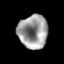
Tissue: prostate
Cell type: Myeloid cells
Senescence score: 0.3541
Nuclear area (px): 965
Mean DAPI intensity: 155.569